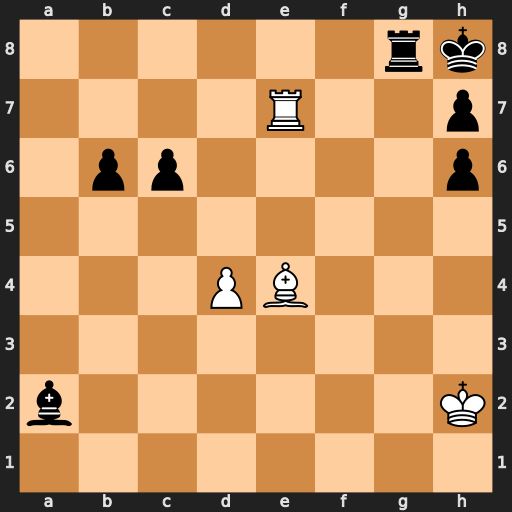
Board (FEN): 6rk/4R2p/1pp4p/8/3PB3/8/b6K/8
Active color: w
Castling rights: -
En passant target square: -
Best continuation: Rxh7#